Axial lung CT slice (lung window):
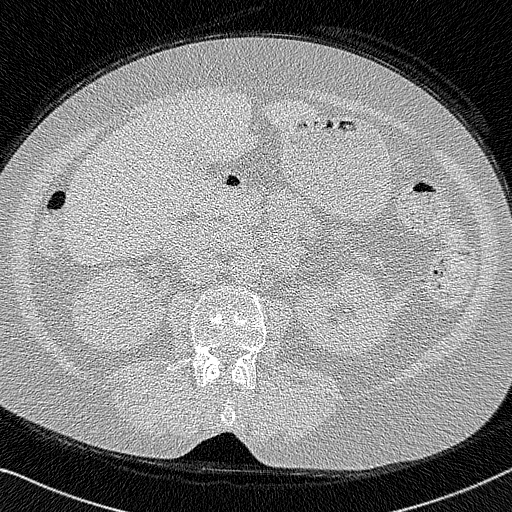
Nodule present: no